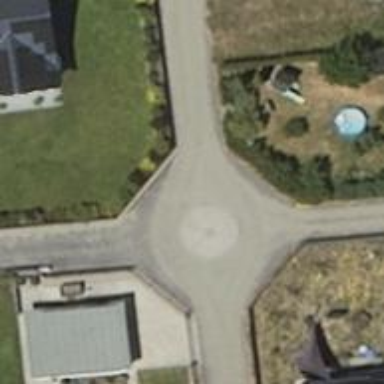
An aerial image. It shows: Circular junction.